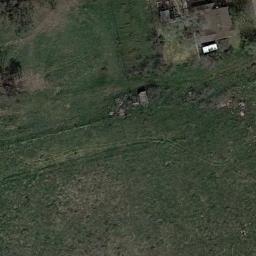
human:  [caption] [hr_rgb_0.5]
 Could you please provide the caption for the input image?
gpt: There are many green trees and several buildings on the green grass .

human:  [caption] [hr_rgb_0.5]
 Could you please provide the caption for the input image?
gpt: This meadow has different sparsity in different places and some houses are also on the meadow .

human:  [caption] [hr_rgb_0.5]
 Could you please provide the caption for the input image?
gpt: The grass is flanked by lush woods .

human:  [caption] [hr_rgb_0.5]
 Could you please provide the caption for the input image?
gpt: There is a white building on the meadow .

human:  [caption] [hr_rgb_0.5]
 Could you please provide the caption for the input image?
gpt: There are some bare land and a white building on the green meadow .